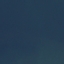
Land use / land cover class: SeaLake